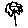
Label: flower